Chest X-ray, PA view. Patient: 20 years old, sex M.
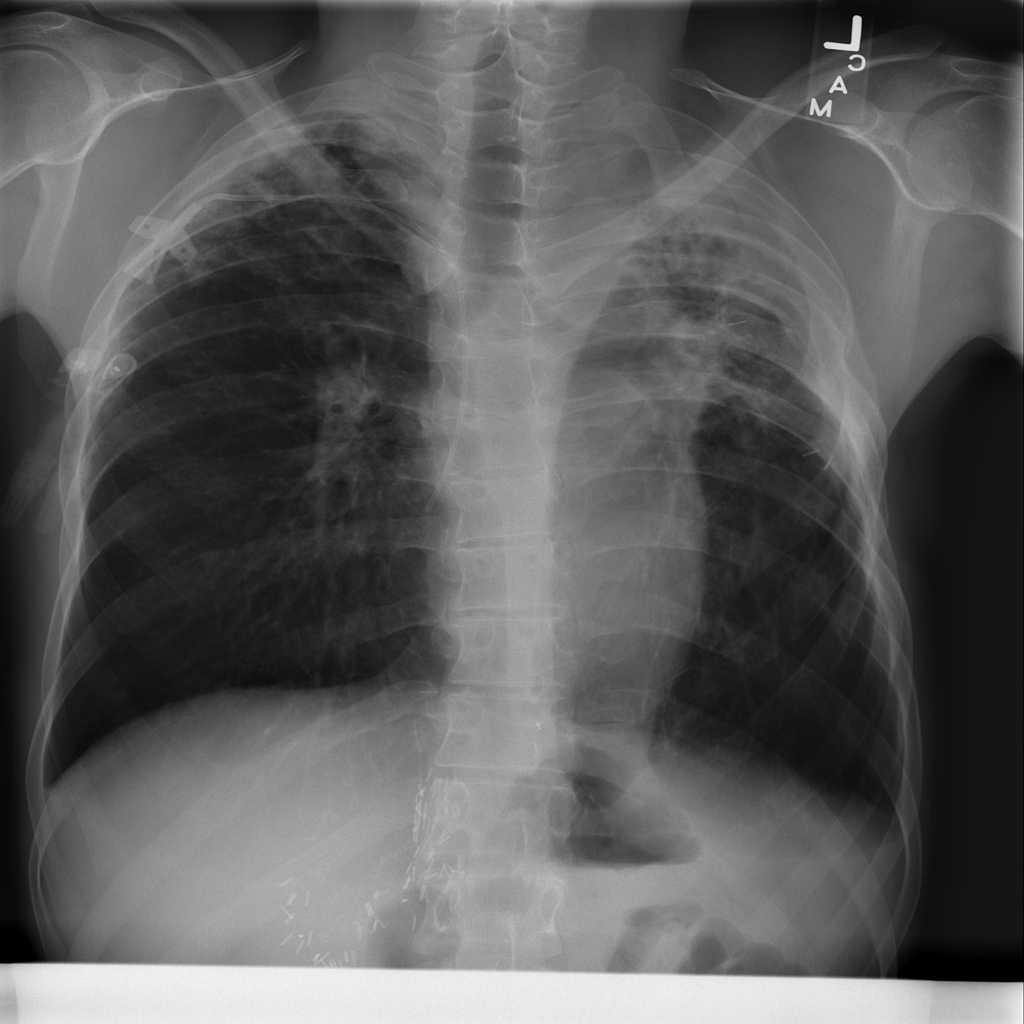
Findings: Consolidation